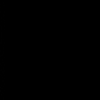
Atmospheric dust classification: not_dusty